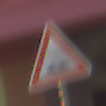
Verkehrszeichen: UnebeneFahrbahn
Umgebung: Outdoor, Special
Tageszeit: MorningAfternoon
Wetter: PartlyCloudy
Licht: Natural
Jahreszeit: NotSpecified
Kontrast: HighContrast